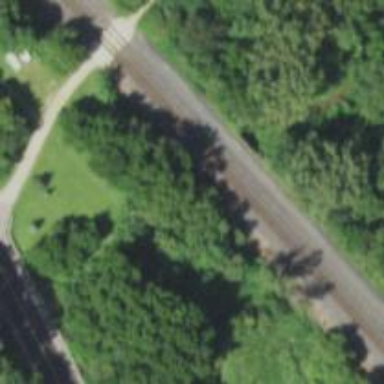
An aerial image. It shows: Bridge over railway line.